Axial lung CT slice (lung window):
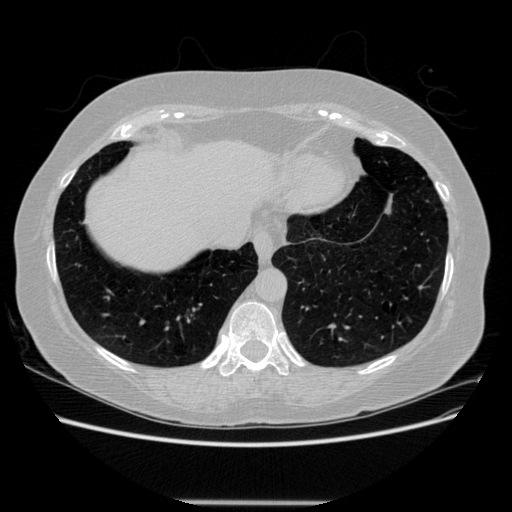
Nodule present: no